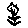
Label: flower